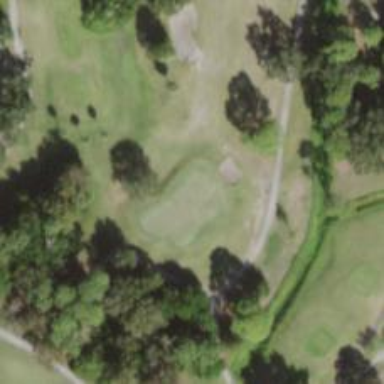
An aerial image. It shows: Golf hole.